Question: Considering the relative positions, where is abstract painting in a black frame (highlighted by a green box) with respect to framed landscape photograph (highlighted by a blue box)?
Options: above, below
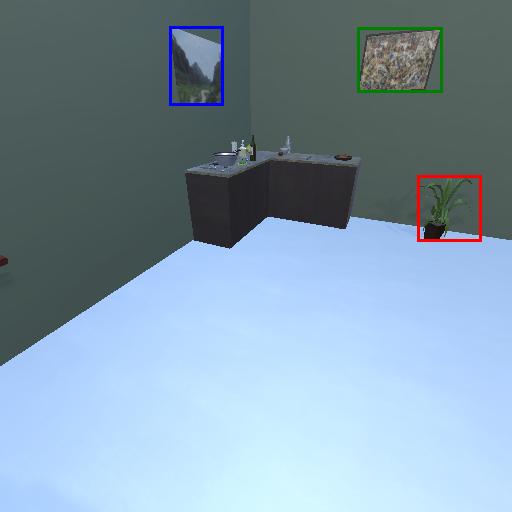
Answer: above